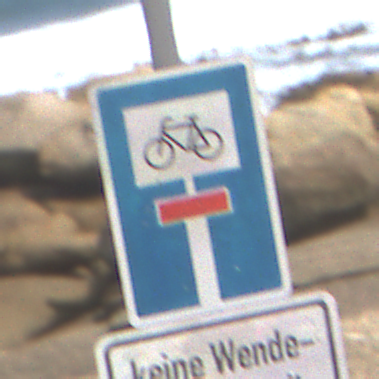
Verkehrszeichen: SackgasseRadverkehrDurchlaessig
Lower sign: HinweisGeaenderteVorfahrtVerkehrsfuehrungVerkehrsregelung3
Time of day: Midday
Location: Outdoor (Nature)
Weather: PartlyCloudy
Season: NotSpecified
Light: Natural